Question: I'm working with MVC3 in ASP .NET and stuck a little at the databasemodel.
I use the EntityFramework to create tables from my models. Now I want to define a PrimaryKey that depends from the MaterialID and the ListID. But how can I define it in C#?
Is there a Tag like [Key] to define that the PrimaryKey depends on more than one value?

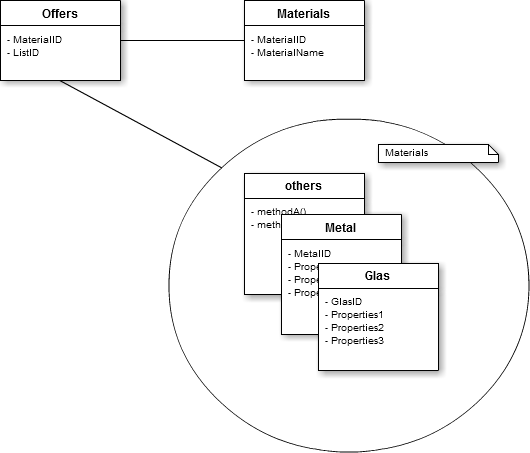
Answer: If you're using Entity Framework 4, you can specify a composite key in the constructor of your entity configuration like so:
'''
HasKey(m => { m.MaterialID, m.ListID });
'''